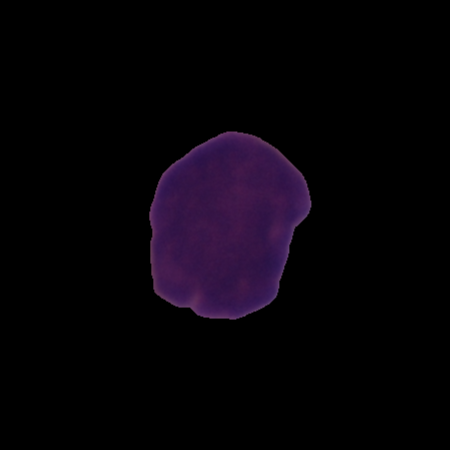
Label: cancer